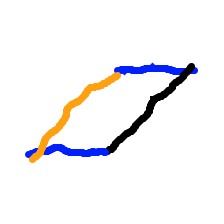
Shape: parallelogram